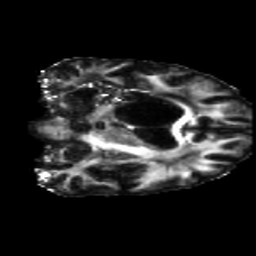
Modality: FA
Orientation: coronal
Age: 53
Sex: female
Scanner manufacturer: siemens
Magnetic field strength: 3 T
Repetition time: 5.25 s
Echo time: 0.08 s